Question: Made an in-depth search and learnt on how to create some stylish custom created textboxes to achieve a better graphic look. I have two issues to complete this mesh-up of textboxes so that they serve a total functioning of a common textbox.
1. I'm unable to execute the :focus on the parent div container, although the code is perfectly fine in CSS because when going by Inspect Element (Chrome), Force Element to> :focus it does what I want but in the real-time it never does nevertheless clicking on its children or itself.
2. I want to add the :hover effect on the child div container (the left black coloured div) in which it'll expand the :after transition for a certain amount of pixels (assuming +20px/+30px).
The desired and the final result should look like in the picture below:

'''
#submitForm {
border:2px grey inset;
border-radius:10px;
display:table;
margin: 10px auto 0;
height: 500px;
position:relative;
width: 800px;
}
#submitForm #btnSend {
bottom:20px;
display:block;
height: 50px;
position:absolute;
right: 20px;
width:100px;
}
#submitForm .highlights {
border-bottom:5px solid #2E8DEF;
border-radius:15px;
float:left;
height: 45px;
margin-top: 40px;
margin-left:40px;
width: 520px;
}
#submitForm .highlights:focus {
border-bottom:none;
outline: 0;
-webkit-box-shadow: 0px 0px 6px 2px rgba(105, 185, 250, 0.8);
-moz-box-shadow: 0px 0px 6px 2px rgba(105, 185, 250, 0.8);
box-shadow: 0px 0px 6px 2px rgba(105, 185, 250, 0.8);
}
#submitForm .tags, #submitForm .textarea {
float:left;
font-size: 25px;
font-family: calibri;
font-style: italic;
height: 40px;
position:absolute;
text-align: center;
}
#submitForm .tags {
border-bottom-left-radius: 10px;
border-top-left-radius: 10px;
background: #333333;
color: #2E8DEF;
height:40px;
padding-top:5px;
text-align: center;
width: 120px;
z-index:3;
}
#submitForm .tags:after {
background: #333333;
content:" ";
display: block;
left: 90px;
height: 100%;
position:absolute;
top: 0;
width: 30%;
z-index:-1;
transform-origin: bottom left;
-ms-transform: skew(-30deg, 0deg);
-webkit-transform: skew(-30deg, 0deg);
transform: skew(-30deg, 0deg);
}
#submitForm .tags:hover {
text-shadow: #2E8DEF 0px 0px 5px;
}
#submitForm .tags:after:hover {
/* Code for expanding the skewed .tags:after */
}
#submitForm .textarea {
background-color:#F0F0F0;
border-top-right-radius: 10px;
border-bottom-right-radius: 10px;
margin-left: 120px;
overflow: hidden;
padding-top: 5px;
width: 400px;
appearance: field;
-moz-appearance: field;
-webkit-appearance: field;
}
#submitForm .textarea:focus {
outline:0;
}
<forms id='submitForm'>
<div id='formName' class='highlights'>
<div class='tags'>Name</div>
<div class='textarea' contenteditable></div>
</div>
<div id='formSurname' class='highlights'>
<div class='tags'>Surname</div>
<div class='textarea' contenteditable></div>
</div>
<div id='formAddress'class='highlights'>
<div class='tags'>Address</div>
<div class='textarea' contenteditable></div>
</div>
<div id='formCity' class='highlights'>
<div class='tags'>City</div>
<div class='textarea' contenteditable></div>
</div>
<div id='formPhone' class='highlights'>
<div class='tags'>Phone</div>
<div class='textarea' contenteditable></div>
</div>
<button id="btnSend" type="button" onclick='submitListOfProducts()'>Submit</button>
</forms>
'''
And, the link to JS fiddle:
<URL>
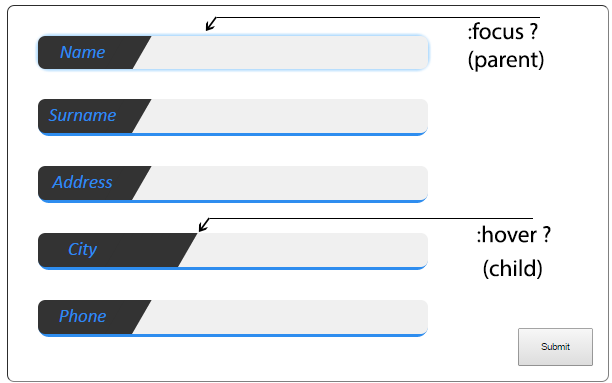
Answer: Vishal provided the reason for the hover effect not working - this is my addition to it:
- focus only fires on the textarea, but you want to change the style of the parent div
so lets change the css entry for '#submitForm .highlights:focus' to '#submitForm .focusedhighlights'
and then let jquery do the magic:
'''
$(".textarea").focus(function(){ //event handler, to fire when a textarea gets focused
$(this).parent().toggleClass("focusedhighlights") //toggle class on parent element for highlight effect
});
$(".textarea").focusout(function(){ //event handler to fire, when textarea gets unfocused
$(this).parent().toggleClass("focusedhighlights") // toggle class to remove highlight effect
});
'''
see working fiddle here: <URL>